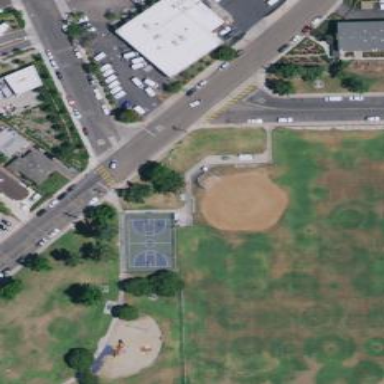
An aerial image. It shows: Baseball pitch for leisure land.